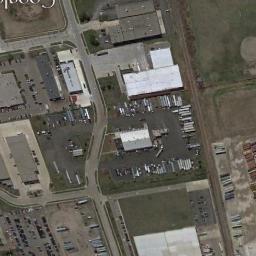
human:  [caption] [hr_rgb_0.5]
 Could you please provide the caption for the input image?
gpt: There are many houses of different shapes and sizes in the industrial zone .

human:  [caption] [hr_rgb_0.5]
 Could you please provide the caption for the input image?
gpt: The industrial area has lots of industrial equipment and some workshops and some roads go through the industrial area .

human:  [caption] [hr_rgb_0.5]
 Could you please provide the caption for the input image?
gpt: Houses in the industrial area have blue roofs .

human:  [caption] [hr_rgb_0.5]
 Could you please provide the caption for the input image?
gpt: In an industrial area, There are factories and roads, And there are planned parking lots for cars and trucks .

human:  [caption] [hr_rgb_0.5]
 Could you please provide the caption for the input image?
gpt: There are some parking lots with many cars on the industrial area .